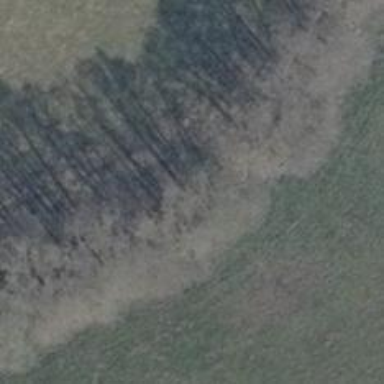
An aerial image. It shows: Row of trees in natural setting.